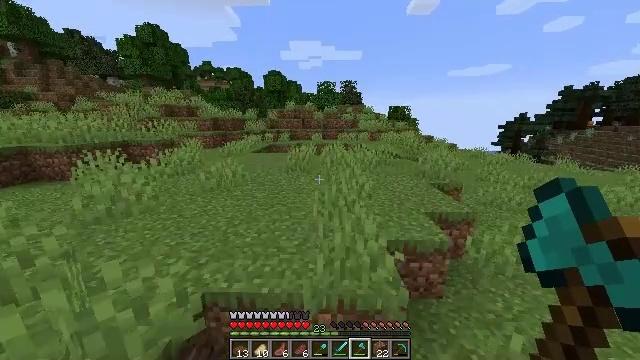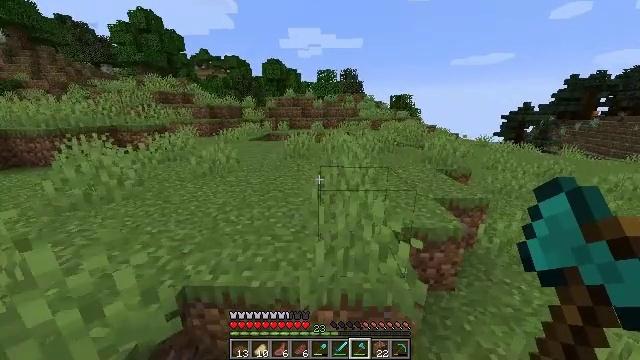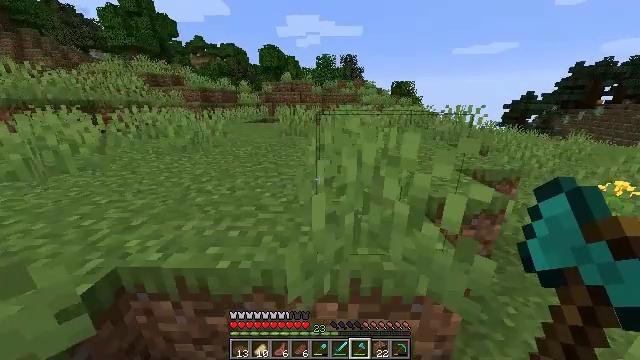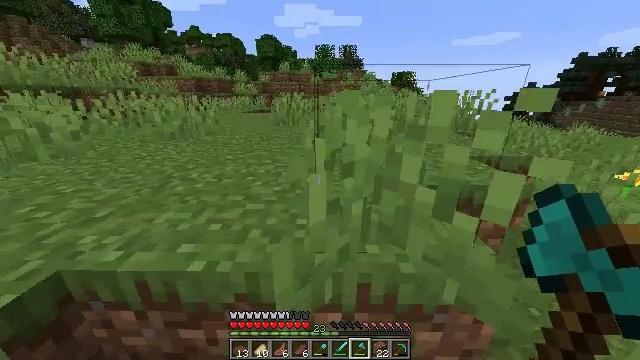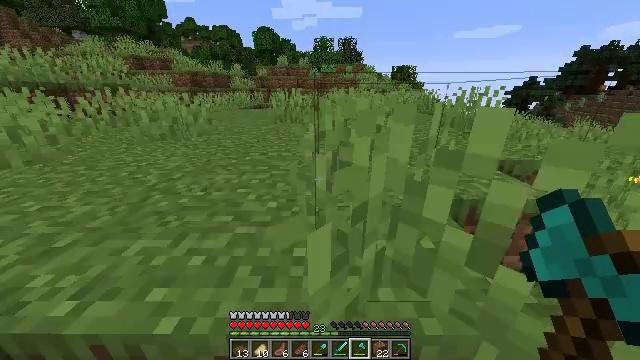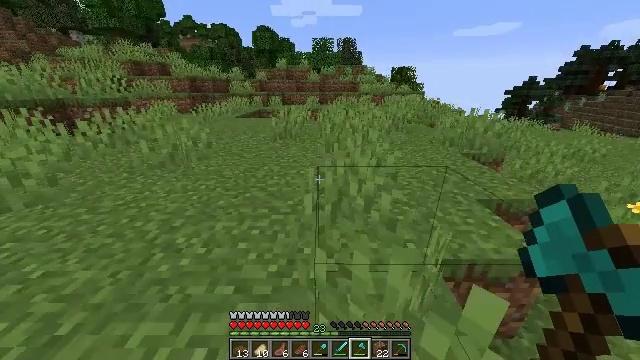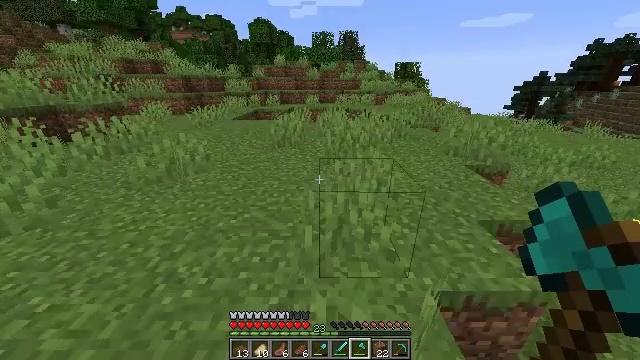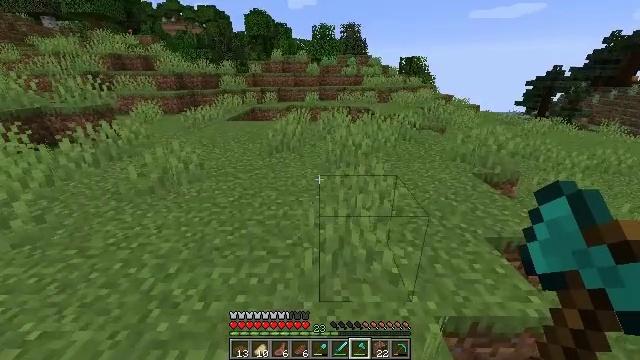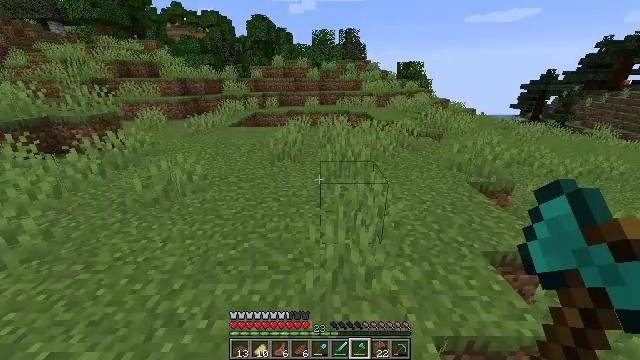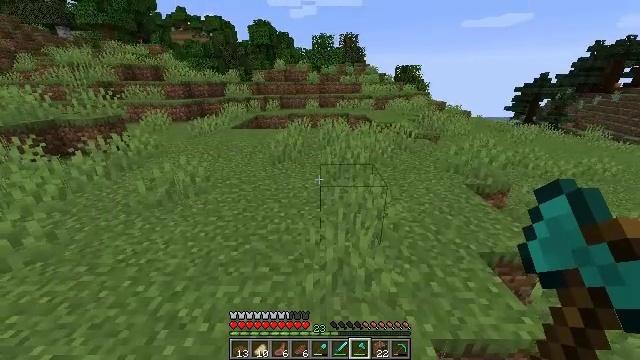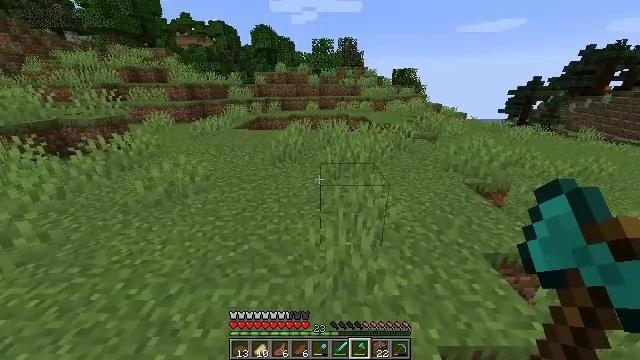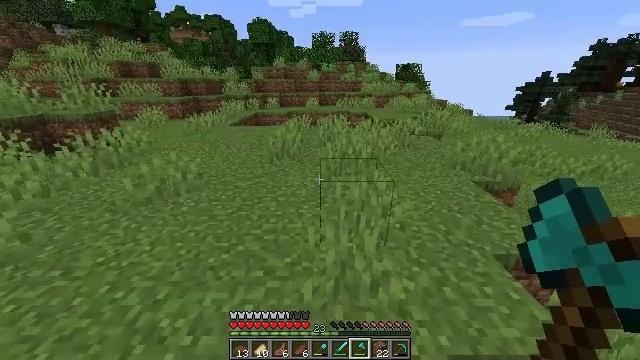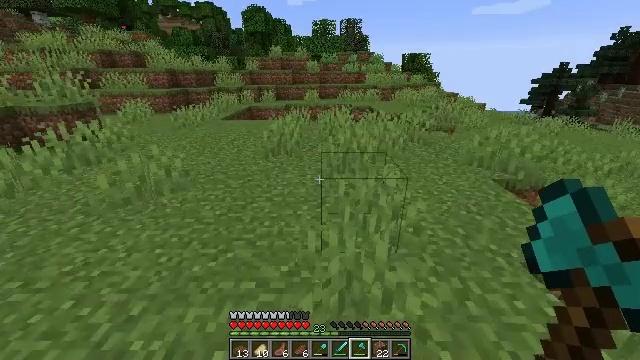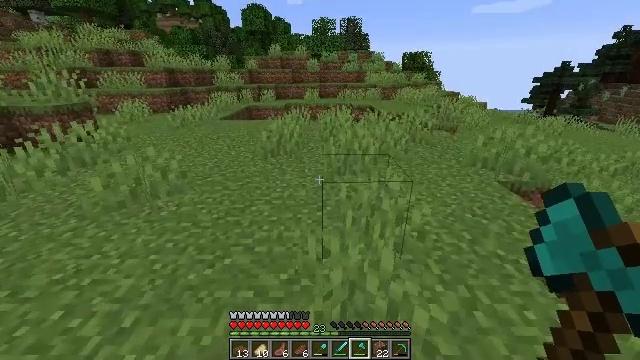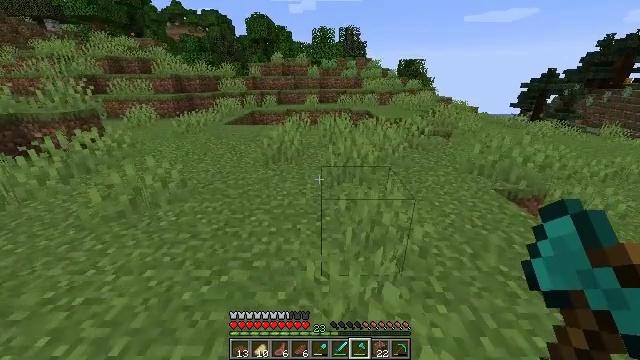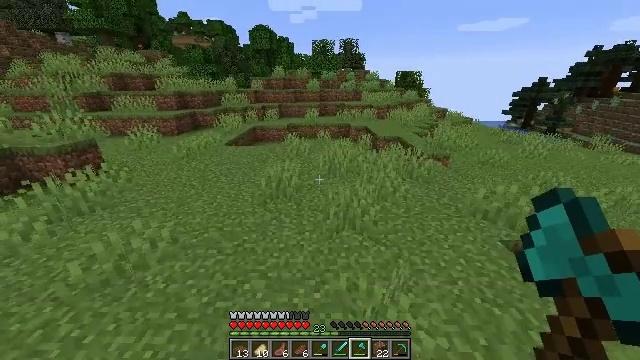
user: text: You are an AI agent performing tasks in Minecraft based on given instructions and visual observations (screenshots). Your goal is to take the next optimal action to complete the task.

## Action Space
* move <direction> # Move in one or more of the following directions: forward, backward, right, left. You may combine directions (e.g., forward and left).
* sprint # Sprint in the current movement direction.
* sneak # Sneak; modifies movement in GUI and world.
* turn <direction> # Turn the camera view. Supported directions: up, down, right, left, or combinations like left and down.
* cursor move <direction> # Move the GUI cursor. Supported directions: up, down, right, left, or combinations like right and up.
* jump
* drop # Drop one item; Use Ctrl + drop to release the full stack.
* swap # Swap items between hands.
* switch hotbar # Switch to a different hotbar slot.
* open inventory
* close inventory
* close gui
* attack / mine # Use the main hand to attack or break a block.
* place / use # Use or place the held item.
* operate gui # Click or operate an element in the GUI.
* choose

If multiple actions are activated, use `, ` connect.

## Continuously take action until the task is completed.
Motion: motion action
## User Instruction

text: Mine fern in the forest.
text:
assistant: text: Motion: move forward, turn down, jump
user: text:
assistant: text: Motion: move forward, turn down, jump
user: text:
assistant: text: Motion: move forward, sprint, turn down, jump
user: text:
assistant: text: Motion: move forward, sprint, turn down, jump
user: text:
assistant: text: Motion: move forward, sprint, jump
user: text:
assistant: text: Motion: move forward, sprint, jump
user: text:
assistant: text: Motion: move forward, sprint, jump
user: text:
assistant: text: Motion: move forward, sprint, jump
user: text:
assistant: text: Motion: move forward, jump
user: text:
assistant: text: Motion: move forward, jump
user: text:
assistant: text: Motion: move forward, jump
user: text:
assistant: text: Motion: move forward, jump
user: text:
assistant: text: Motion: move forward, sprint, jump
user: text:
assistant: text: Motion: move forward, sprint, jump
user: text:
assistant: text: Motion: move forward, sprint, jump
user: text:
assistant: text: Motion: move forward, sprint, jump
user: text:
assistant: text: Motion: move forward, turn right, jump
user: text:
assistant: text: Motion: move forward, turn right, jump
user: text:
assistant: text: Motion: move forward, turn right, jump
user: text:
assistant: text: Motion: move forward, turn right and down, jump
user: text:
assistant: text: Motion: move forward, turn right, jump
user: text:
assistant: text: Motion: move forward, turn right, jump
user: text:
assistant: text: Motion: move forward, turn right, jump
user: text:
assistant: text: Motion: move forward, jump
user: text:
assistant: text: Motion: move forward, jump
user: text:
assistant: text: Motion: move forward, sprint, jump
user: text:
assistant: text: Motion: move forward, sprint, jump
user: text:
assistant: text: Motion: move forward, sprint, jump
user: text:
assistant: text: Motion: move forward, jump
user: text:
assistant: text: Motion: move forward, turn left, jump